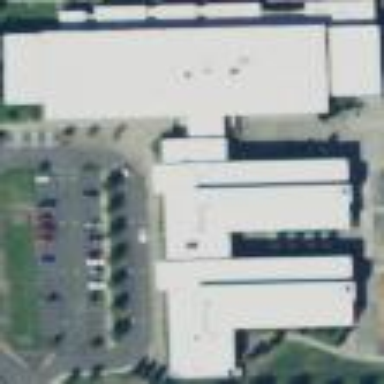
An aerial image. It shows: School building.